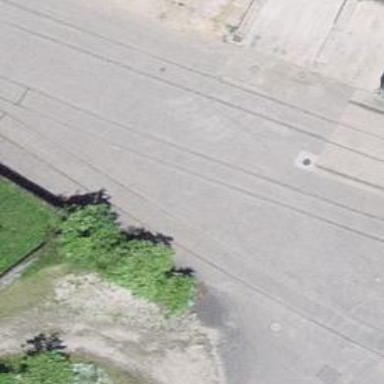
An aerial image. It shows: Single-track spur railway line.